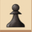
Piece: bP